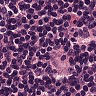
Metastatic tissue present: yes